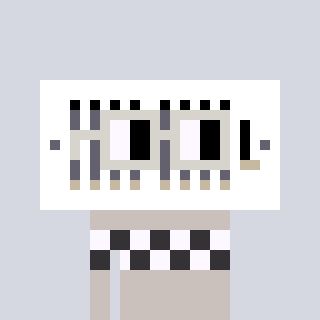
a pixel art character with square light gray glasses, a vent-shaped head and a foggrey-colored body on a cool background